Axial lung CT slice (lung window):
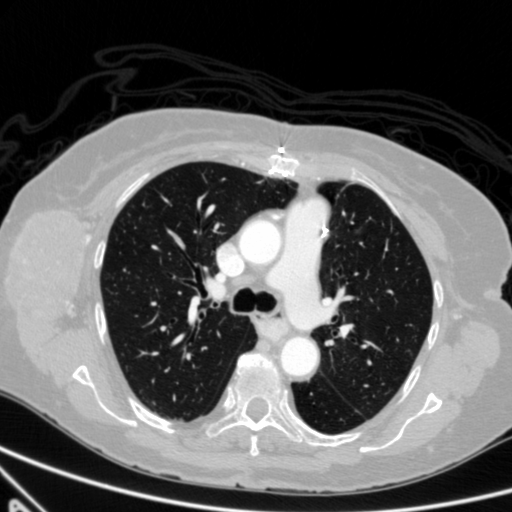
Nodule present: yes
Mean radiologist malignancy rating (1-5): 4